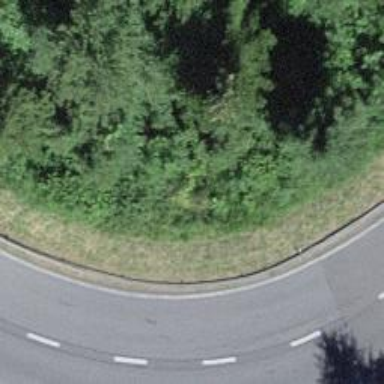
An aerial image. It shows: Tunnel.